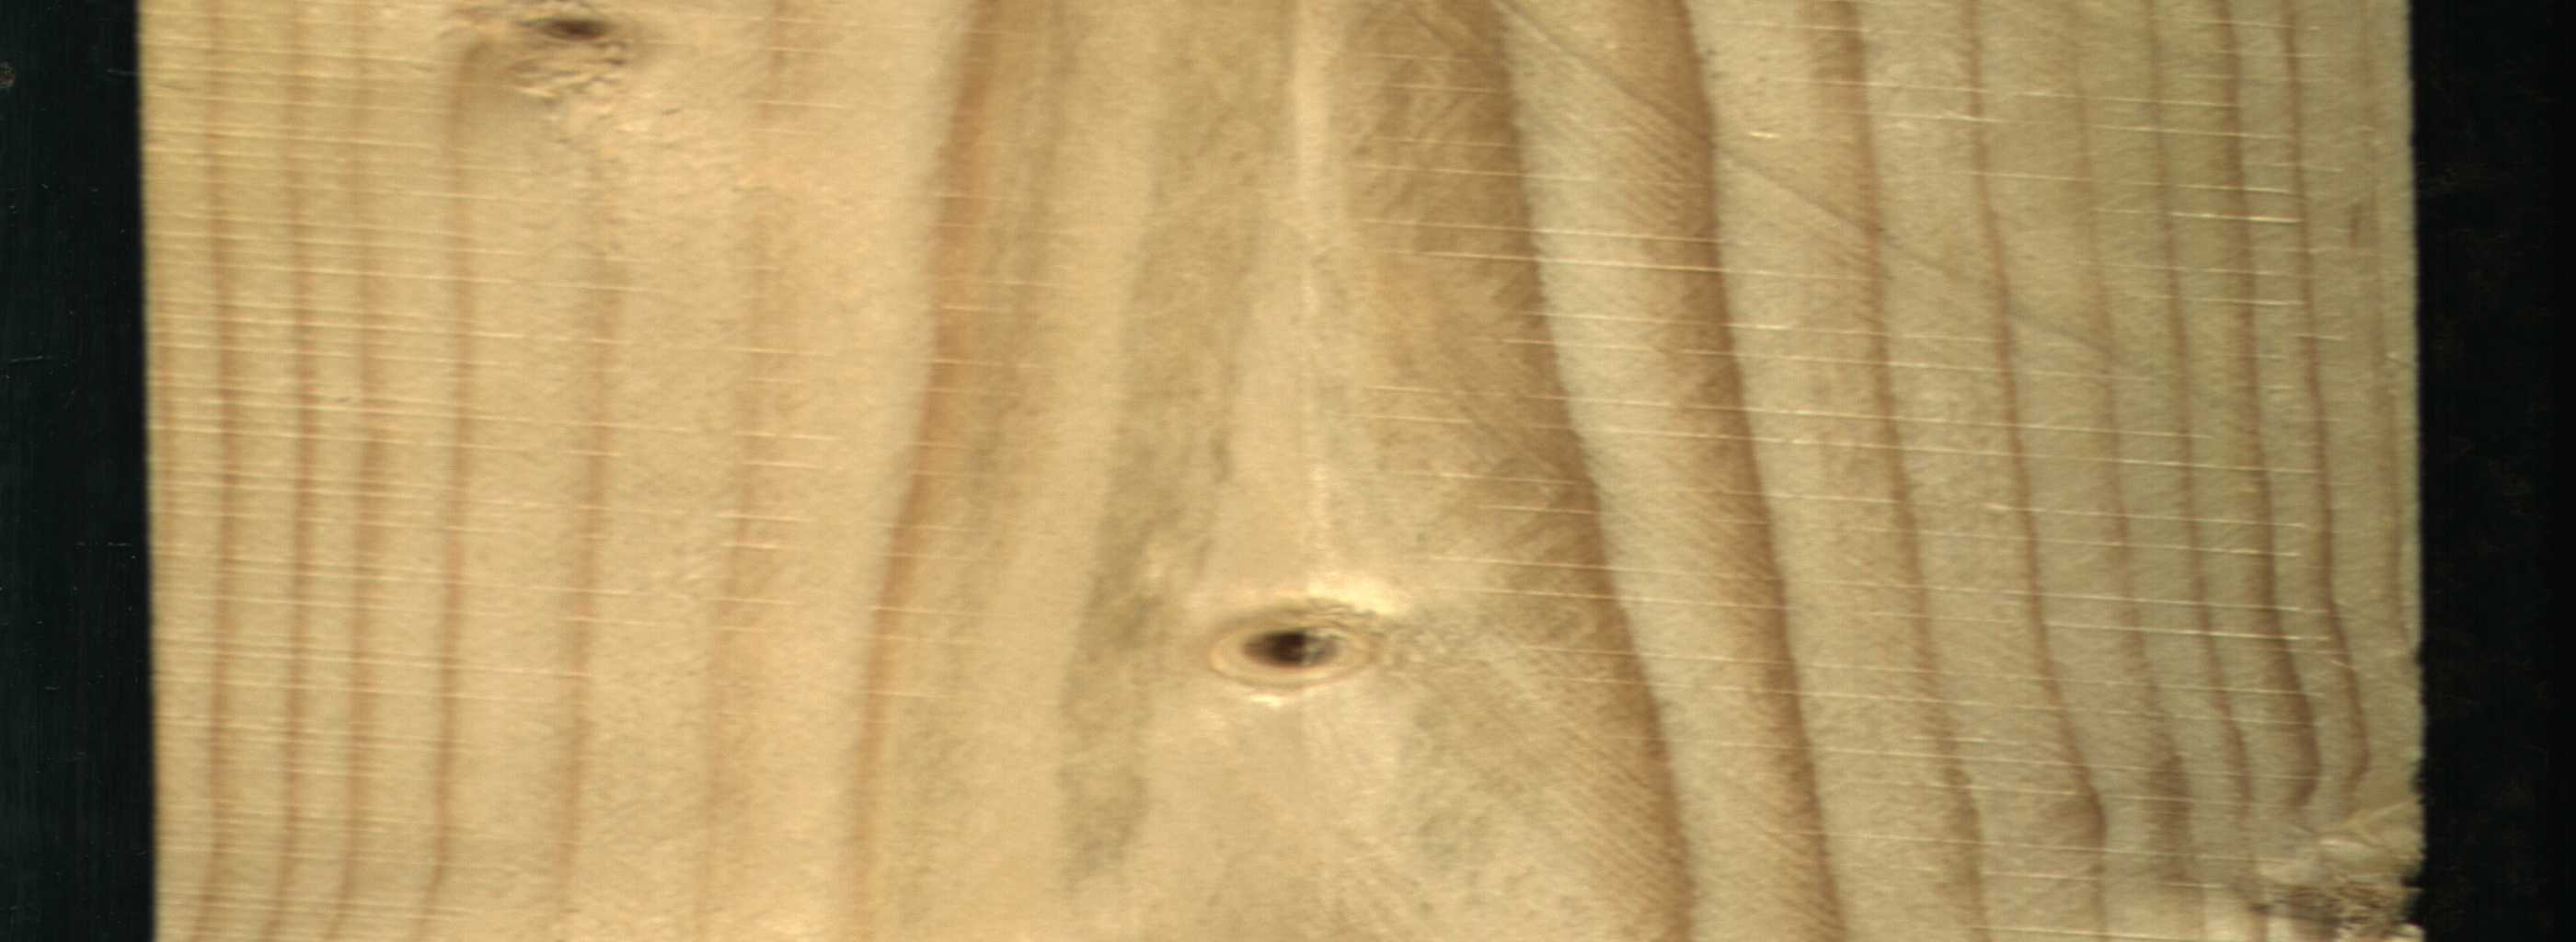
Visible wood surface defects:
Dead_Knot
Live_Knot